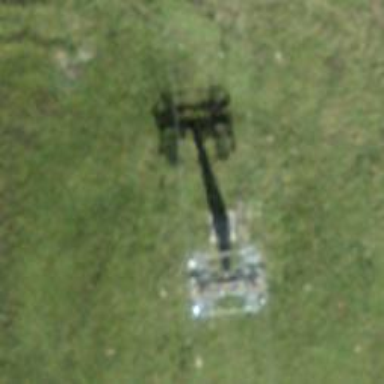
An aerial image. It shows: Pylon used for aerialway.